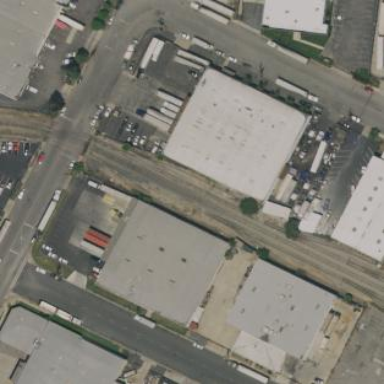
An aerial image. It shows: Warehouse building.